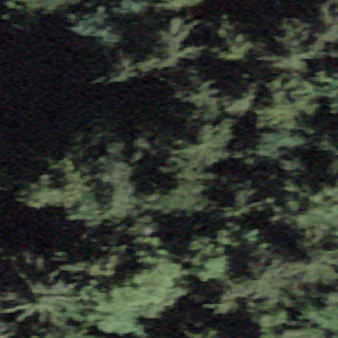
Label: other